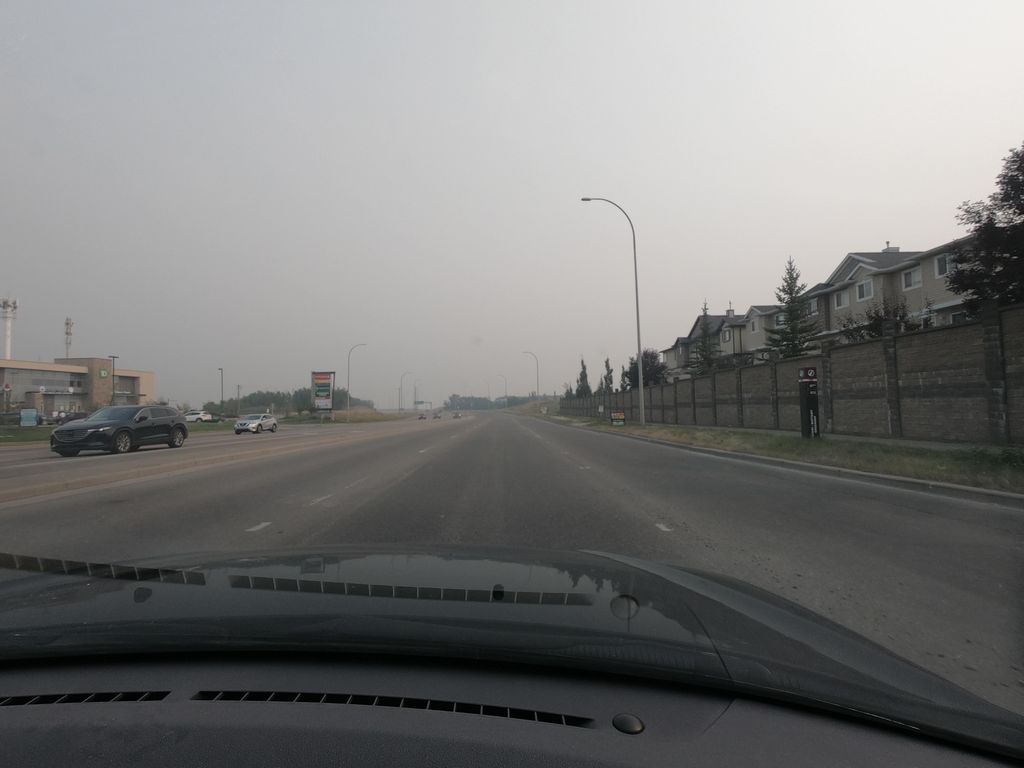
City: calgary